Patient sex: M
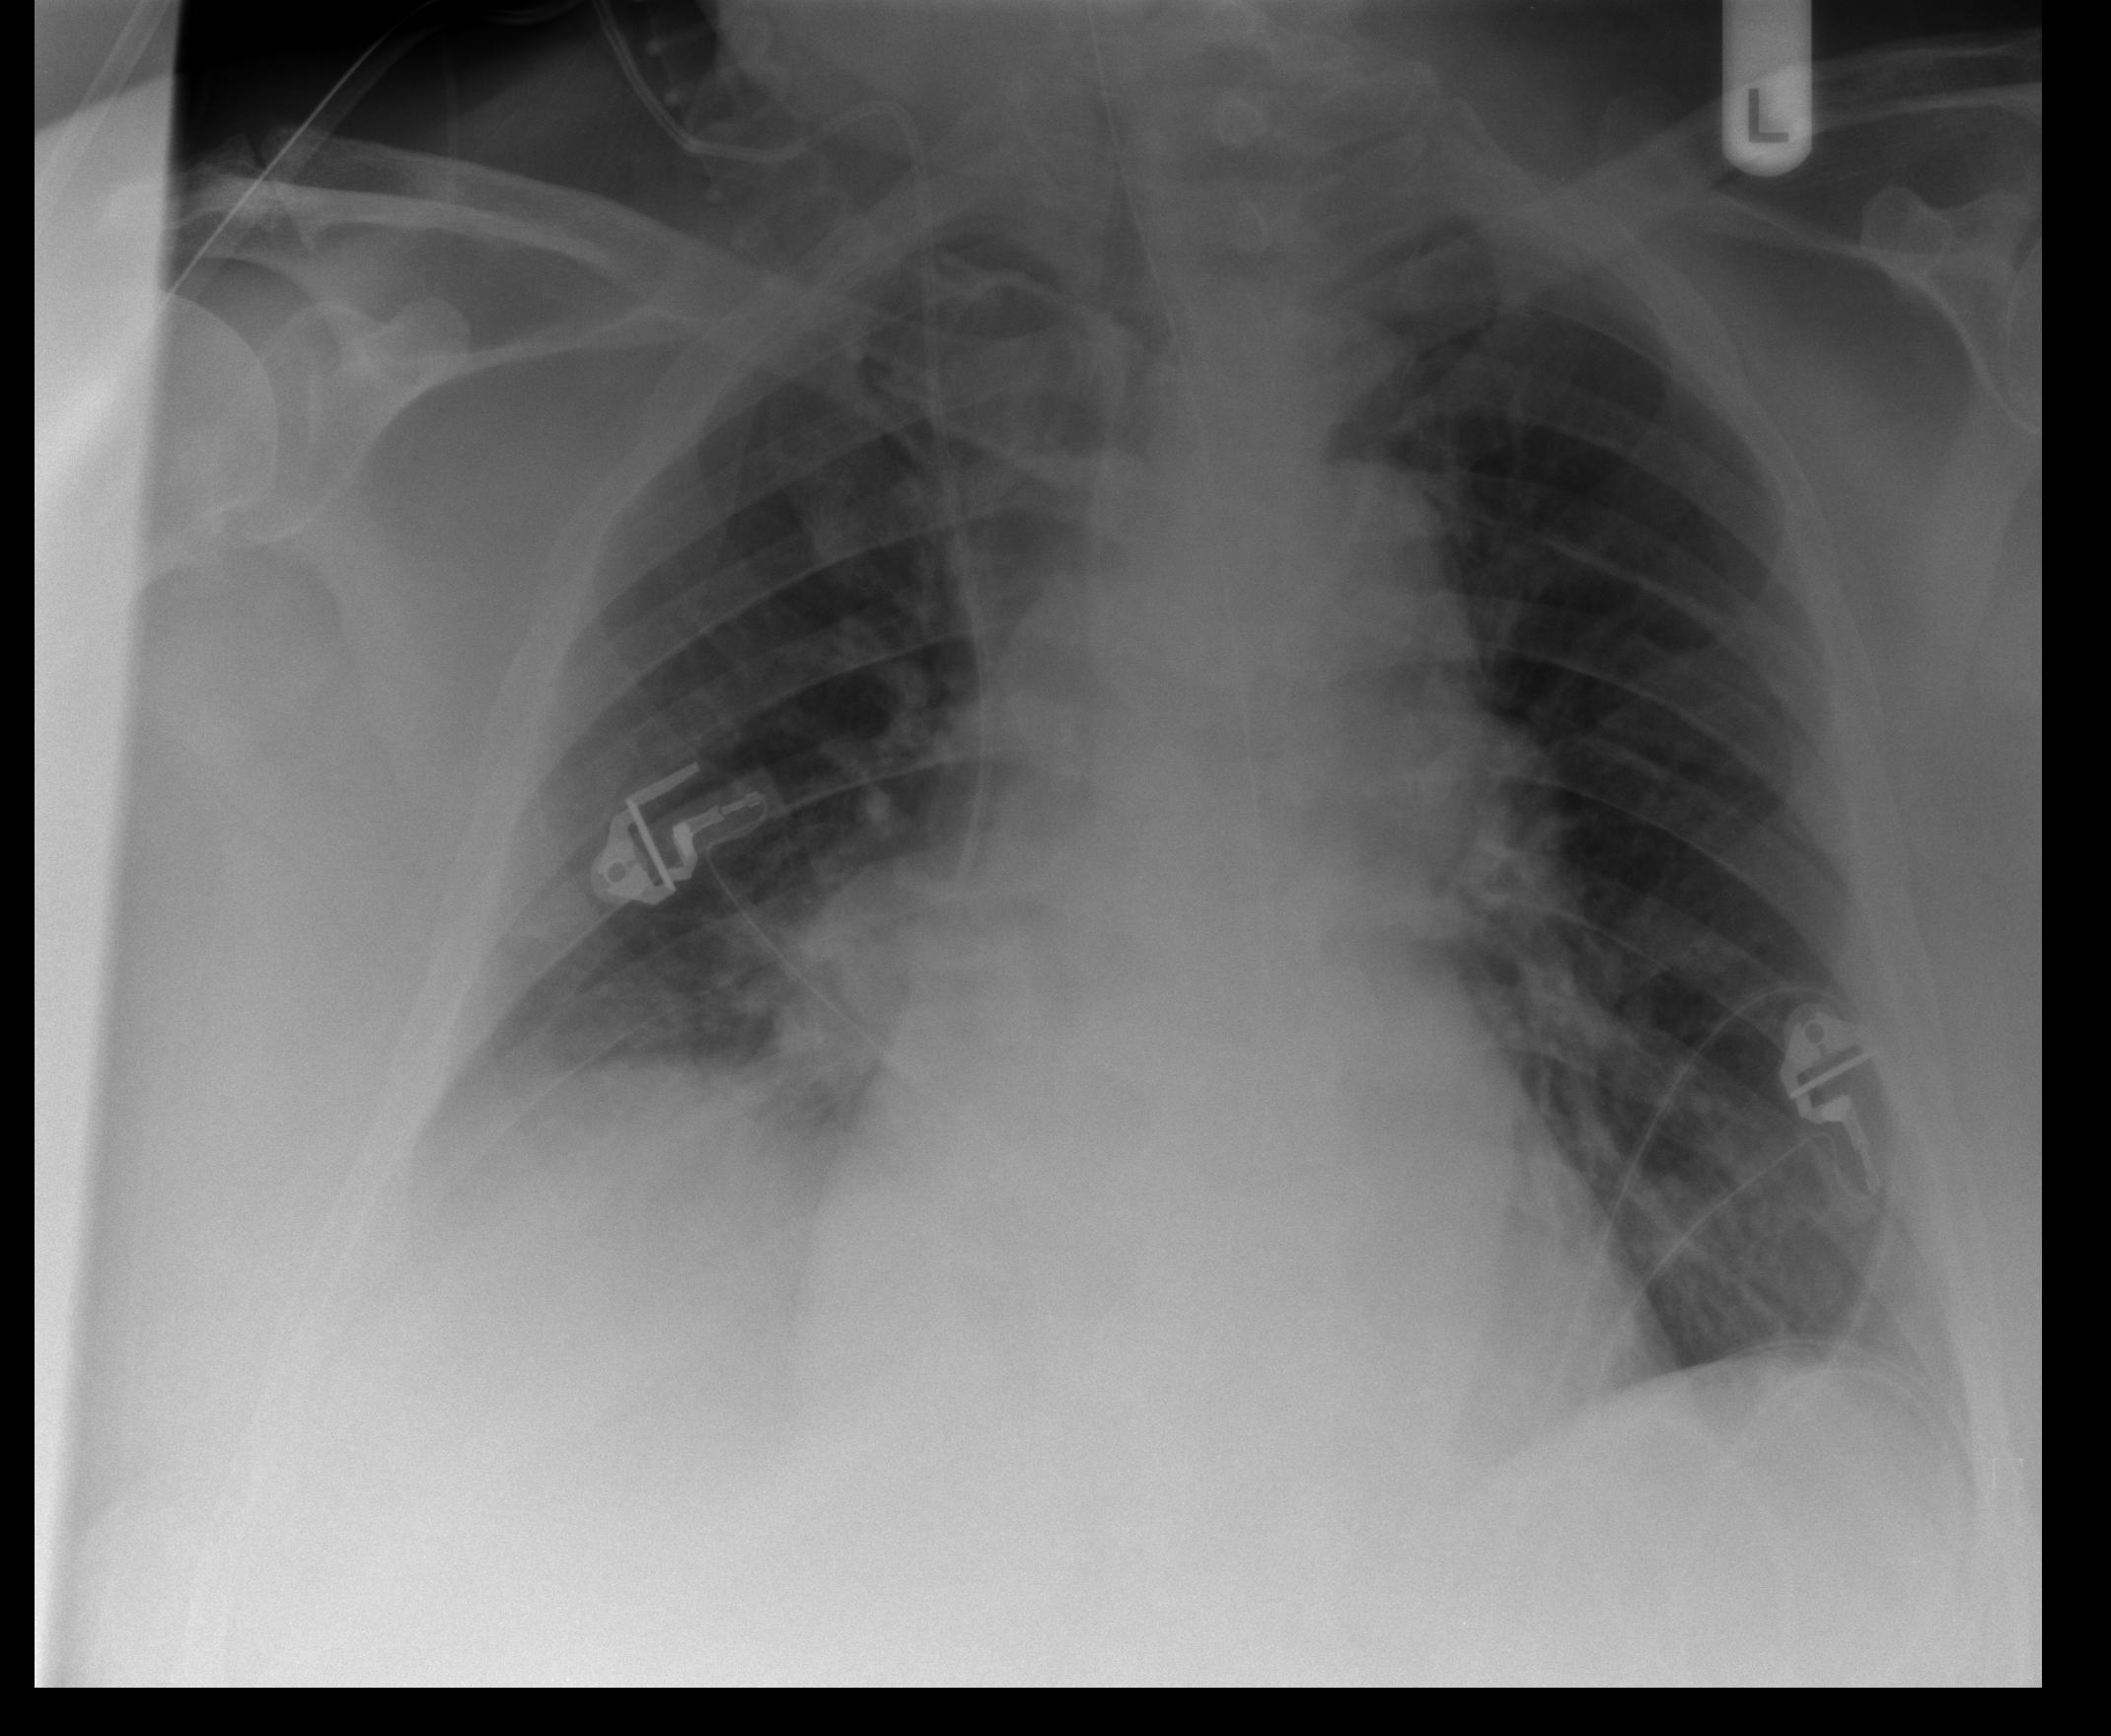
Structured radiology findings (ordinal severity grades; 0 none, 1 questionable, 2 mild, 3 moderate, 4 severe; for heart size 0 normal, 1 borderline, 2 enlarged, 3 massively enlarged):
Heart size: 2
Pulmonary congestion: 2
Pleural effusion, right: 1
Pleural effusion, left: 0
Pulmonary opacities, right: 0
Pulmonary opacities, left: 0
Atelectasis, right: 1
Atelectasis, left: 1